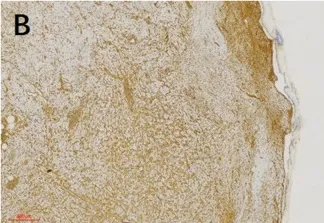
(B) Mural nodules showed a diffuse strong positive expression of vimentin, whereas mucinous epithelium did not.
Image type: pathology (immunostaining)